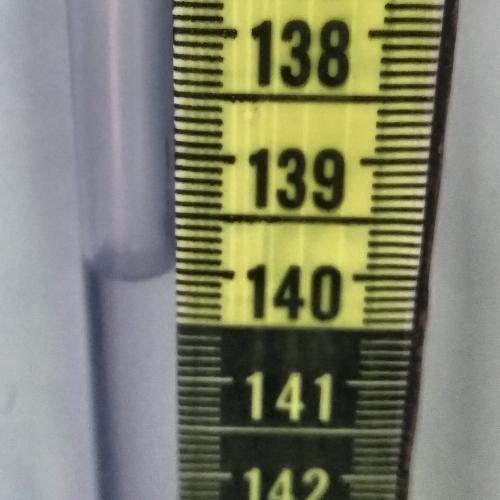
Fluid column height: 140.0 cm